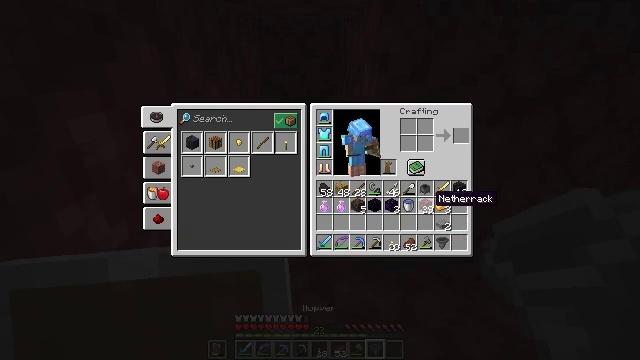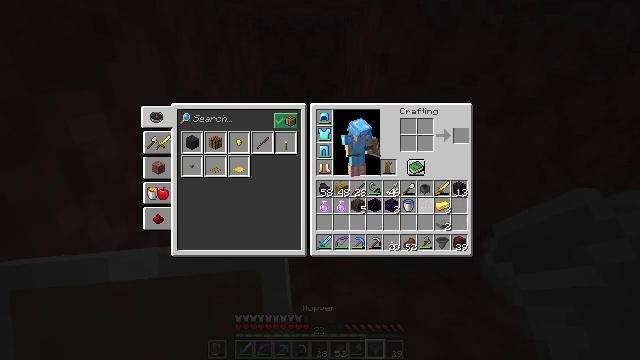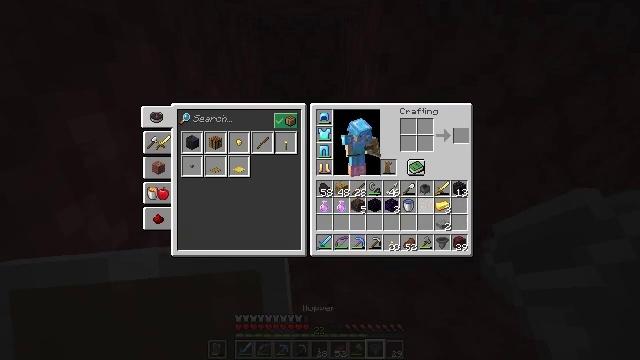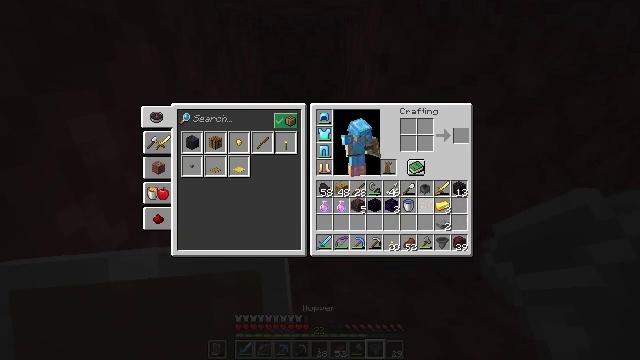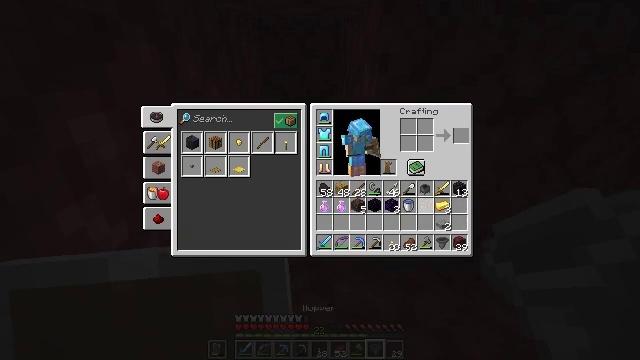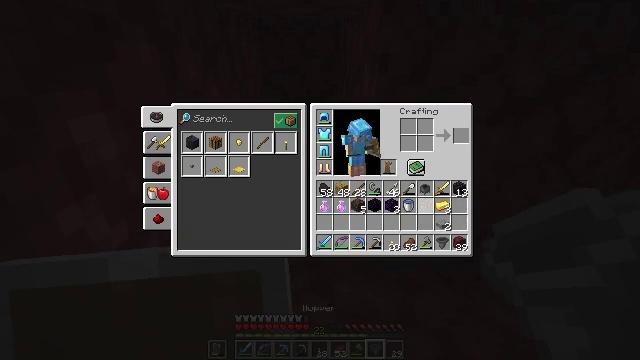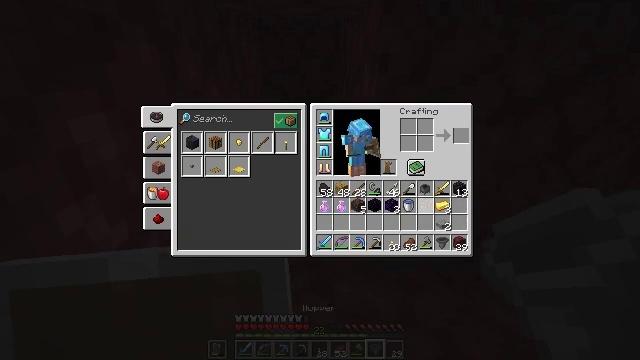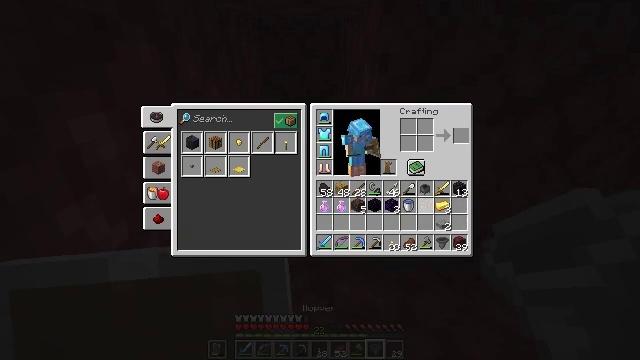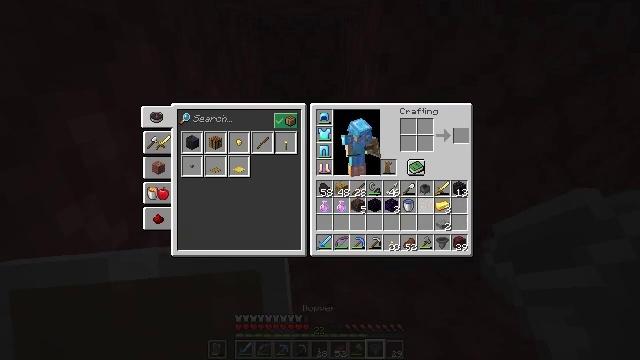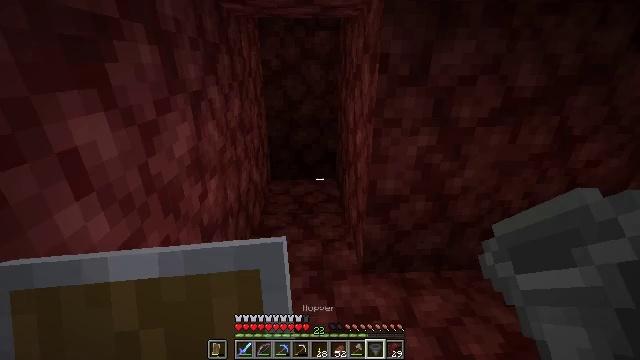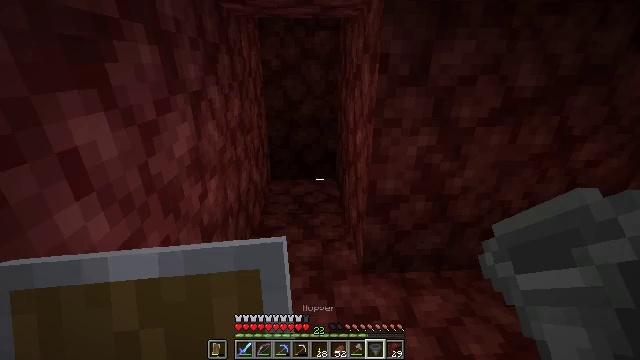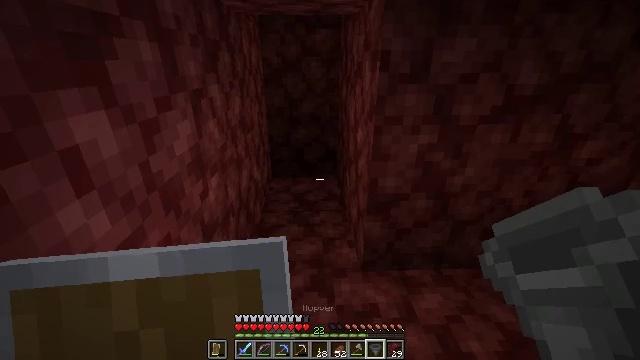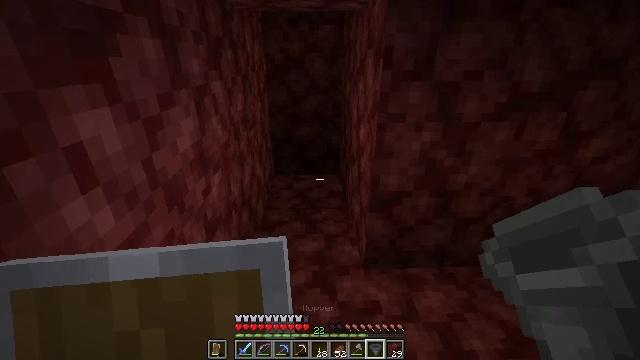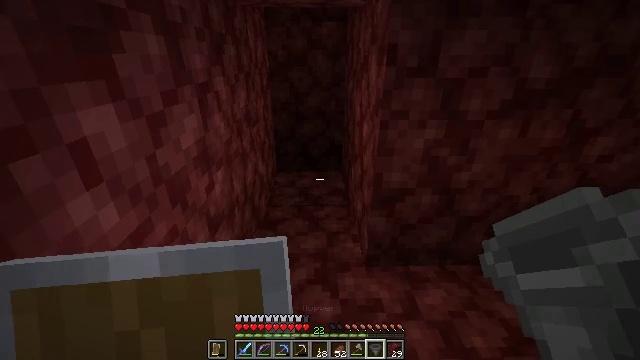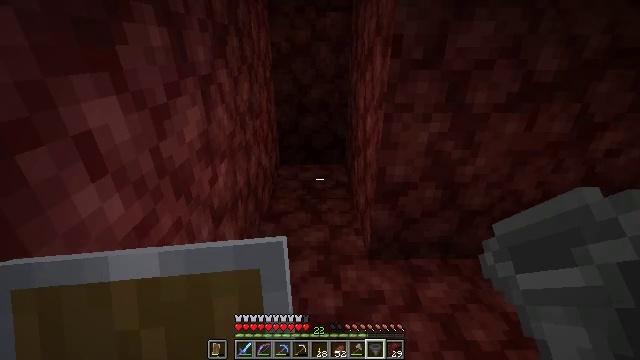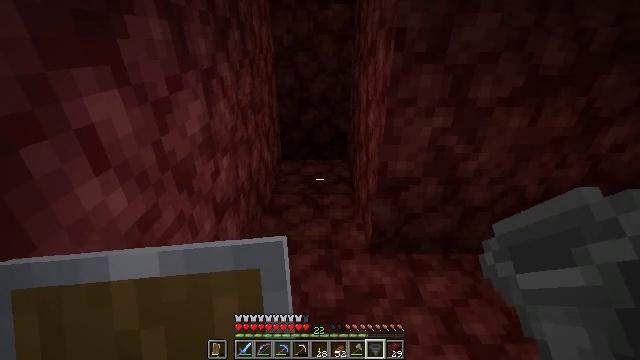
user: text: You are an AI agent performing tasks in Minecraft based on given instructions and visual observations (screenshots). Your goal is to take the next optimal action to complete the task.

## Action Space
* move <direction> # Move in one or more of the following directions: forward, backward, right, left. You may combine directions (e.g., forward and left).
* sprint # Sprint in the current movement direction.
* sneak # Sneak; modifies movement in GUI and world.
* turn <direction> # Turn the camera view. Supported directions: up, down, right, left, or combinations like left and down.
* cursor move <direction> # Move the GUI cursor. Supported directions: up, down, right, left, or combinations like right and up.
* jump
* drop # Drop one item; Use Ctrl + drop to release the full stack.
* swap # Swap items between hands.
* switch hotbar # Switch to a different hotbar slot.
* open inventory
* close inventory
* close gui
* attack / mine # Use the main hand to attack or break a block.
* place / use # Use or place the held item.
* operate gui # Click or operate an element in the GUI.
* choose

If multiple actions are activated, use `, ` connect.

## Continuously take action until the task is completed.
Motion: motion action
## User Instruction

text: Mine the netherrack in the Nether.
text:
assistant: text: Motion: sneak, operate gui
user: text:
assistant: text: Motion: sneak, operate gui
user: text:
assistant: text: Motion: sneak
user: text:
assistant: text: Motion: sneak
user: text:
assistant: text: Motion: sneak
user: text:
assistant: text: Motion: sneak
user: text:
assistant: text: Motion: no_op
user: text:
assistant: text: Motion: no_op
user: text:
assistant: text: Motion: no_op
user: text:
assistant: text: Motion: no_op
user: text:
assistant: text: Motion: no_op
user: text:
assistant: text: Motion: no_op
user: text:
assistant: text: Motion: no_op
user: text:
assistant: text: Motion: turn down
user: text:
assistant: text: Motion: turn down
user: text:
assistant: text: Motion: no_op
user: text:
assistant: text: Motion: no_op
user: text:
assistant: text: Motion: no_op
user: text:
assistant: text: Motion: no_op
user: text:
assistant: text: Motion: no_op
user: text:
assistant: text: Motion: no_op
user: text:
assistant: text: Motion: no_op
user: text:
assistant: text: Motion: no_op
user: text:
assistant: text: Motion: no_op
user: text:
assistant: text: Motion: no_op
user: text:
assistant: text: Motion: no_op
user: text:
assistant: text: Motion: no_op
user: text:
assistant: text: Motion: no_op
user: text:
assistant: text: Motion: turn up
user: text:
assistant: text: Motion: no_op